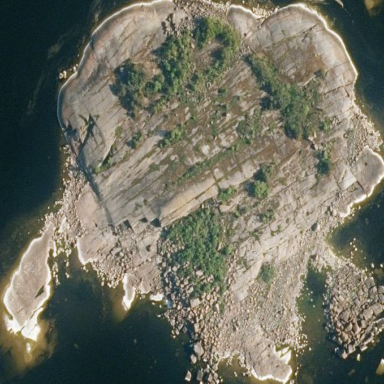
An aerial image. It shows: Islet located along the natural coastline.